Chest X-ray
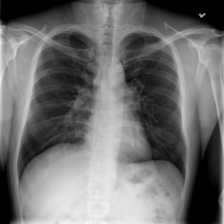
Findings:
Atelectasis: negative
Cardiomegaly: negative
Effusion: negative
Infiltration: negative
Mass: negative
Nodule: negative
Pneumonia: negative
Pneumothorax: negative
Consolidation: negative
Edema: negative
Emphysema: negative
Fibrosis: negative
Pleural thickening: negative
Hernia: negative